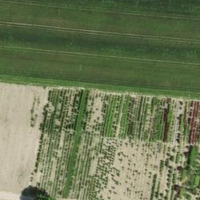
EUNIS habitat code: 52
Species observed at this site:
Prunus lusitanica